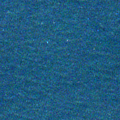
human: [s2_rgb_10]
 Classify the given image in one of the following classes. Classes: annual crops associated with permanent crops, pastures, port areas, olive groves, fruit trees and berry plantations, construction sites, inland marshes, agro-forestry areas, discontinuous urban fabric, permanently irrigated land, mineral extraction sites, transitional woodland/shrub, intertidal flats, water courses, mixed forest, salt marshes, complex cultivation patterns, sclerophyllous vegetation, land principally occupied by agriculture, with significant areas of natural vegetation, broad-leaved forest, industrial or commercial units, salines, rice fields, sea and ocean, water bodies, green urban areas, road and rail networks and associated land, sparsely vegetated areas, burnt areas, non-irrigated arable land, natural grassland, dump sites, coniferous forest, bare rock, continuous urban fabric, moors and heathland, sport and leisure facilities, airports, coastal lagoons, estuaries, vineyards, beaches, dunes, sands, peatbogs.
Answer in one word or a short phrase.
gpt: sea and ocean